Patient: sex M, age 63
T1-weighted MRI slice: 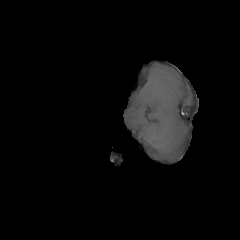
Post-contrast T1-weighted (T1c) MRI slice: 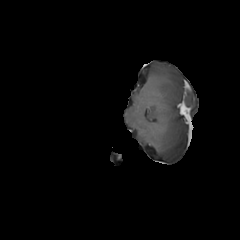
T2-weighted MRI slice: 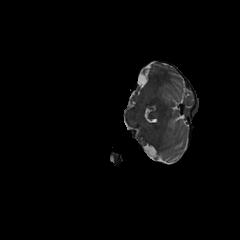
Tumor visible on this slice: no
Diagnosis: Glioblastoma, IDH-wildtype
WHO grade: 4